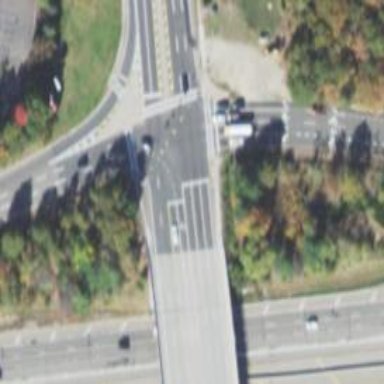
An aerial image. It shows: Trunk road bridge.